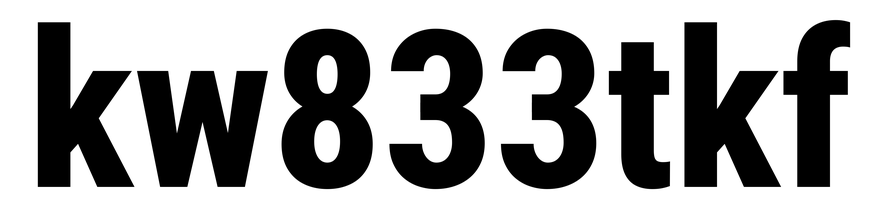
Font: Roboto_Condensed_ExtraBold